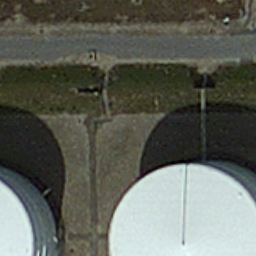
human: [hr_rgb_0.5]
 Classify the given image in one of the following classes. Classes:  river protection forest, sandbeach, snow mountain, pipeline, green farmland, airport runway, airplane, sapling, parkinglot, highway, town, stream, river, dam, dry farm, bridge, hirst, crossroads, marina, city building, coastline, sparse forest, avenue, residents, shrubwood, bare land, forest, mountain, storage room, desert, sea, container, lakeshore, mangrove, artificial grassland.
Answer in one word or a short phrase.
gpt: storage room